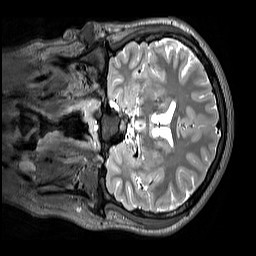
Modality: T2w
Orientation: coronal
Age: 12
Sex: male
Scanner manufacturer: siemens
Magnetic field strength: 3 T
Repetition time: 3.2 s
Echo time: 0.408 s